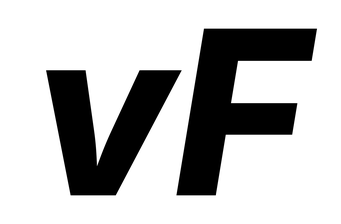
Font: Inter-Italic_ExtraBold_Italic